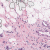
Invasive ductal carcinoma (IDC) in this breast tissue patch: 0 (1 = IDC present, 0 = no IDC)